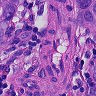
Metastatic tissue present: yes